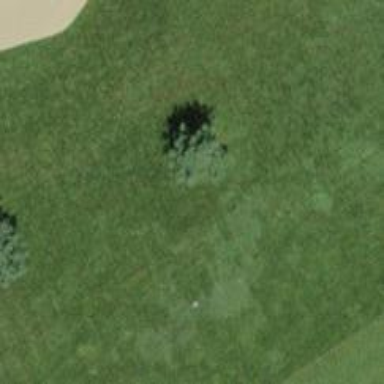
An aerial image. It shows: Shrub in its natural environment.